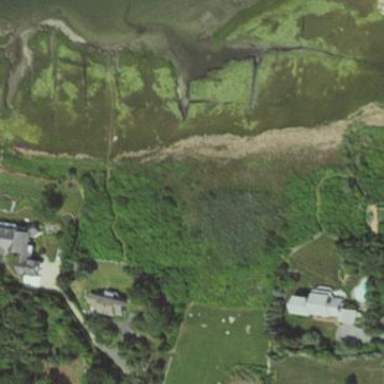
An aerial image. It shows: Wetland area characterized by wet meadow.